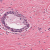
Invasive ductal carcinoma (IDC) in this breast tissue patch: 0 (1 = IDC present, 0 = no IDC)